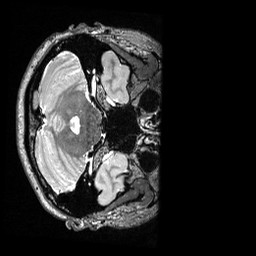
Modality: T2w
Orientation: axial
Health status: healthy
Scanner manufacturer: siemens
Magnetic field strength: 3 T
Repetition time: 3.2 s
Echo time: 0.565 s